Question:
I am using range selector in Highstock chart but I don't know how to update the text of range selector button (text:"zoom" ) in the image.
Please help me out.
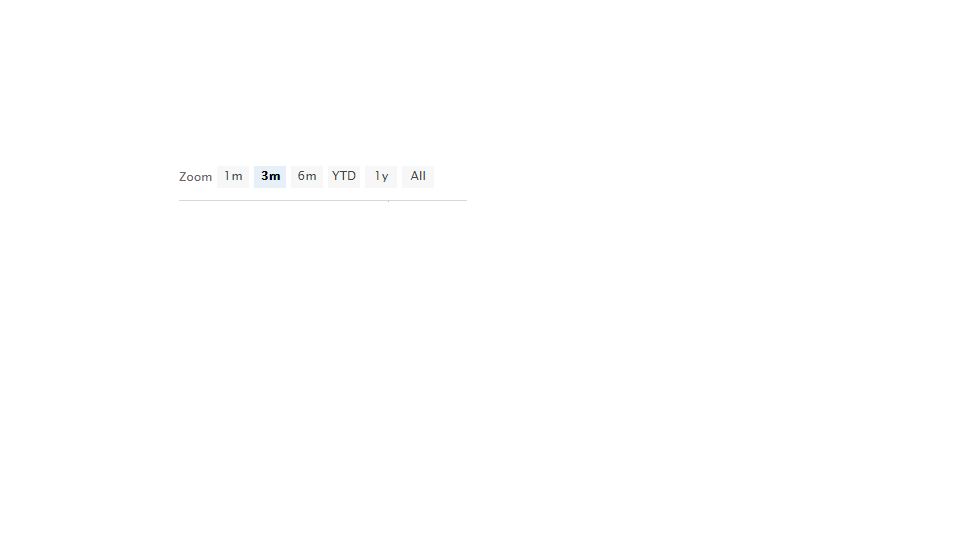
Answer: Set <URL> option, like this:
'''
Highcharts.setOptions({
lang: {
rangeSelectorZoom: "Test"
}
});
'''